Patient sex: F
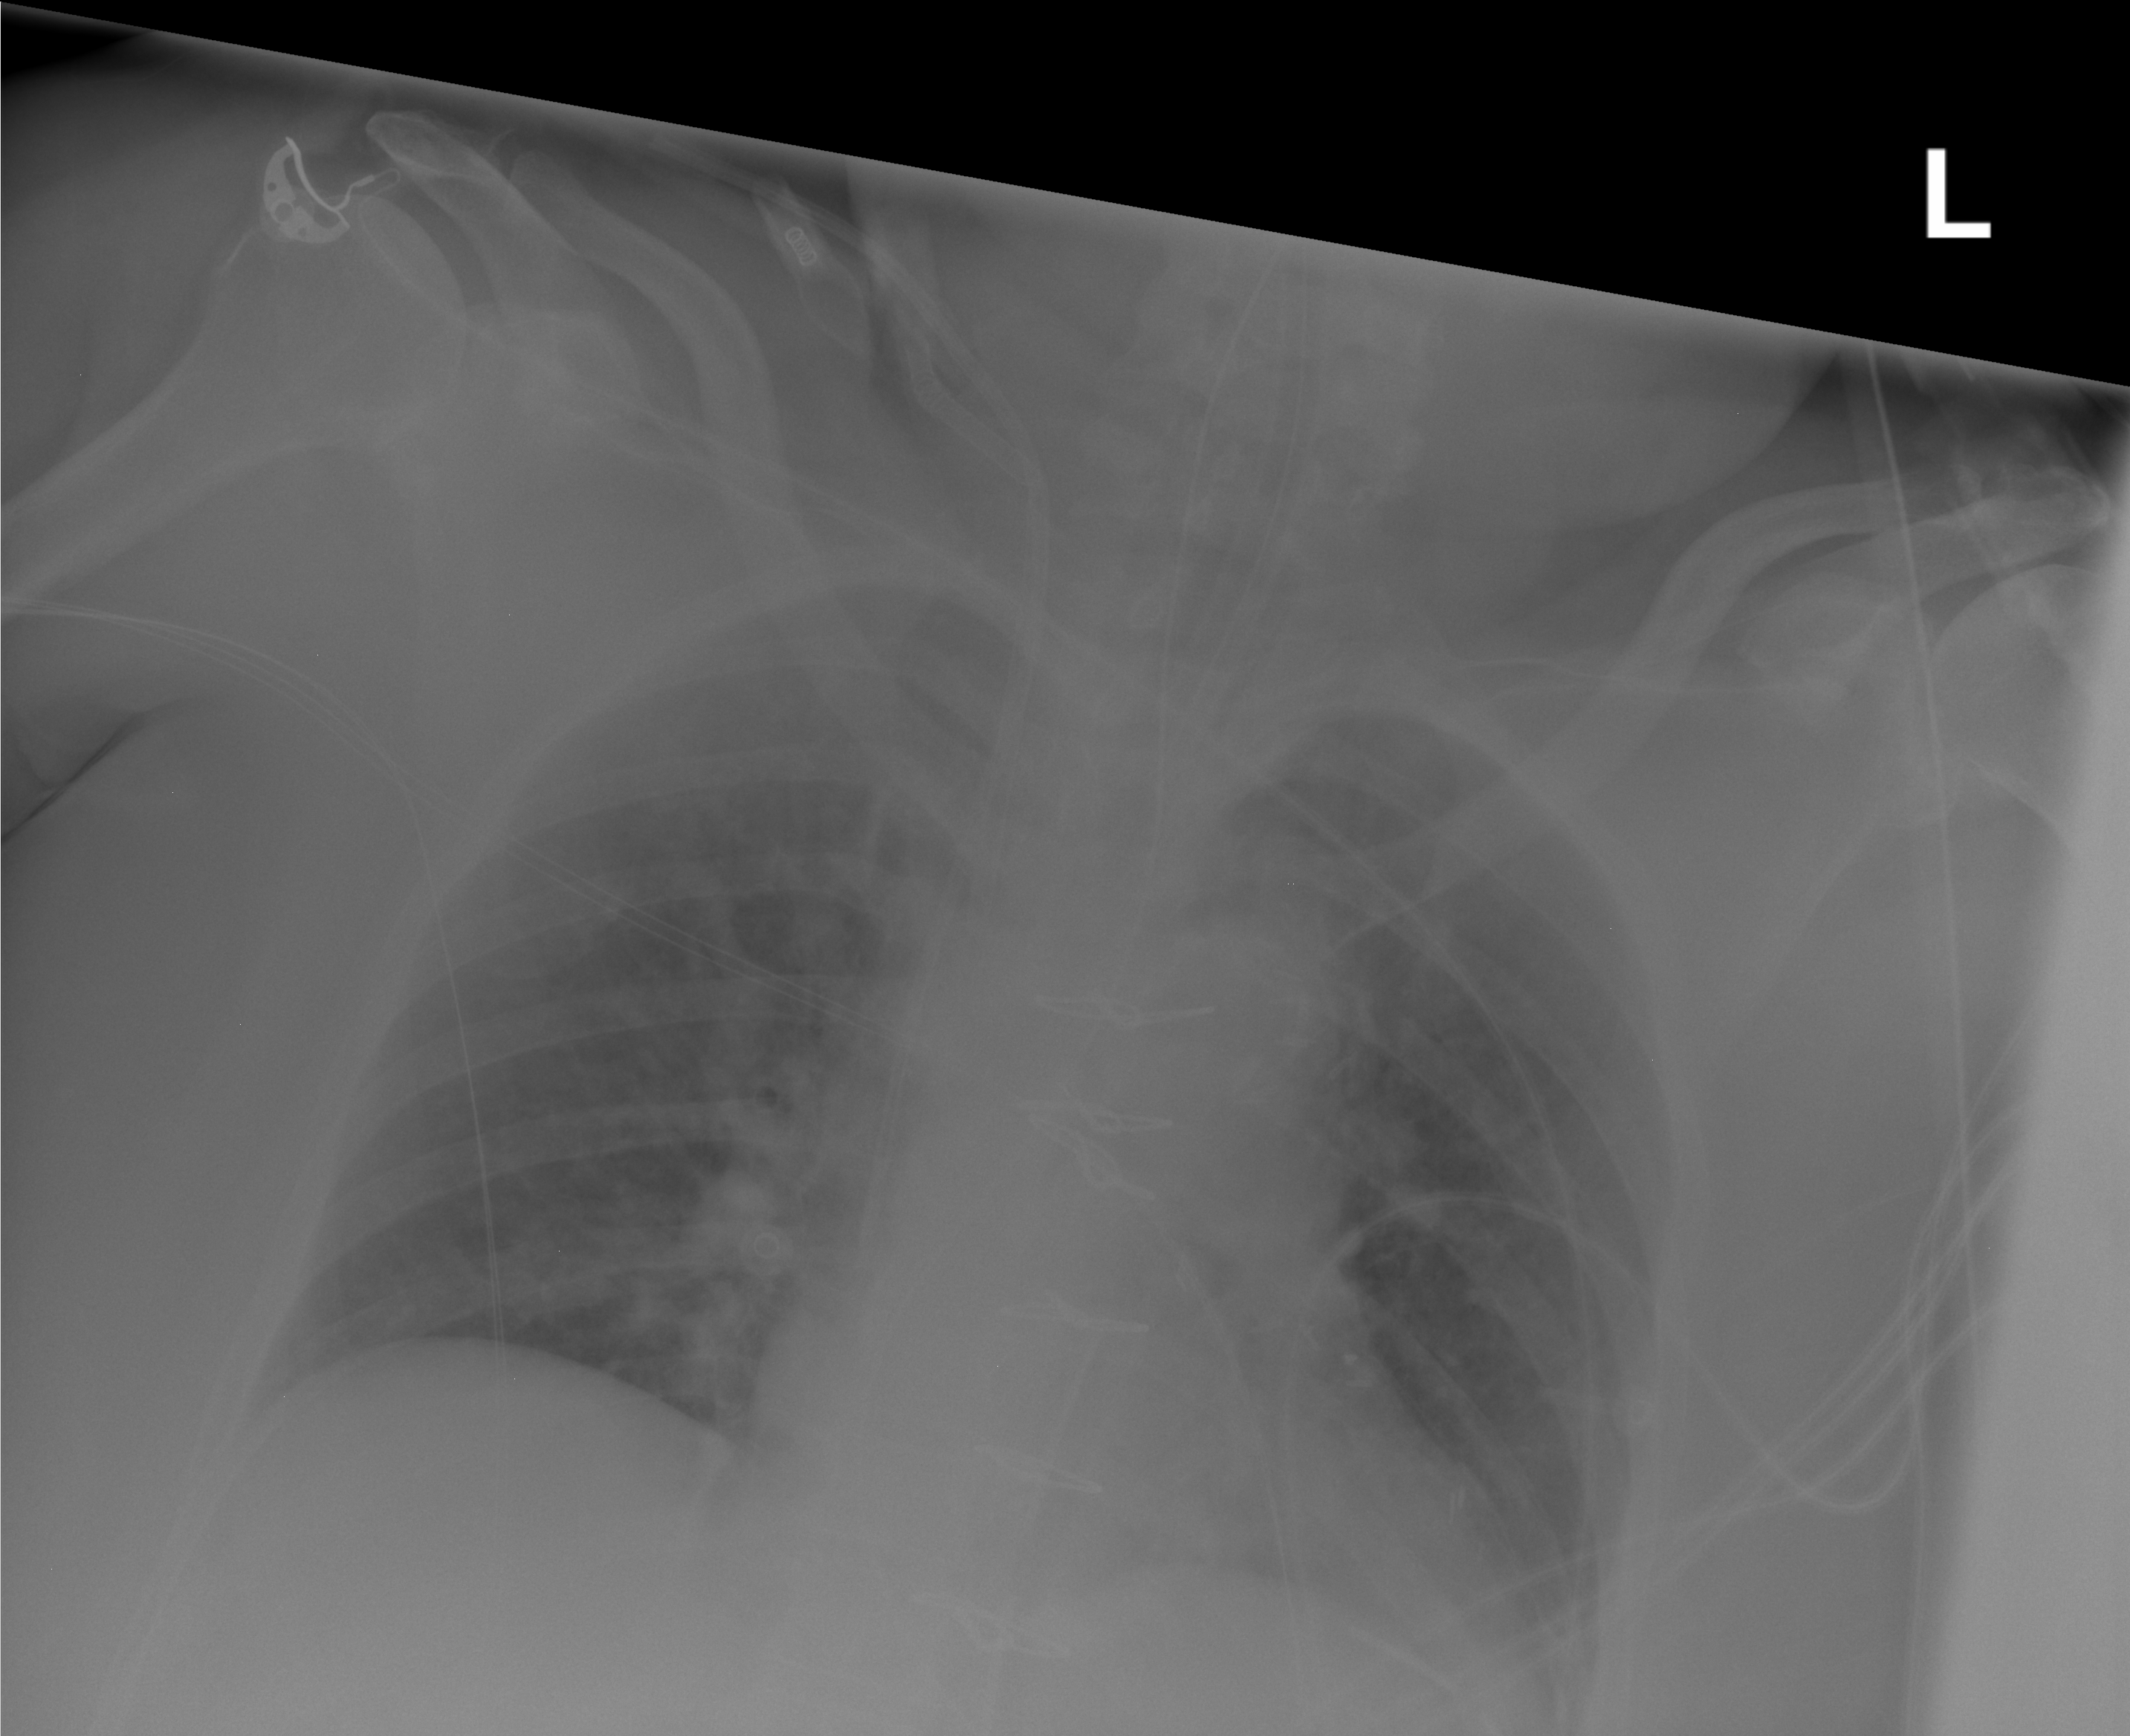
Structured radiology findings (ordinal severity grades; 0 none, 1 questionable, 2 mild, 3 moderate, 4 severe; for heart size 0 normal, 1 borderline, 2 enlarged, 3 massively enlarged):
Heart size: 1
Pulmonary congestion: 2
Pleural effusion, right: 0
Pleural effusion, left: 0
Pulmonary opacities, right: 0
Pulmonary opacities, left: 0
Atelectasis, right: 0
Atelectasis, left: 0